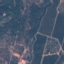
Label: PermanentCrop